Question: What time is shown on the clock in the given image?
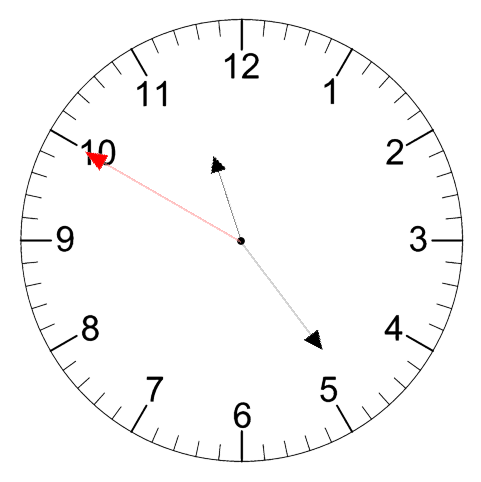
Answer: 11:23:50